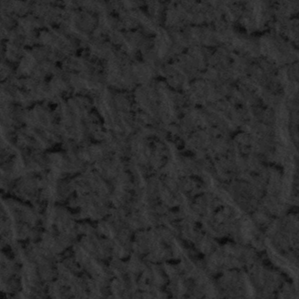
Label: frost